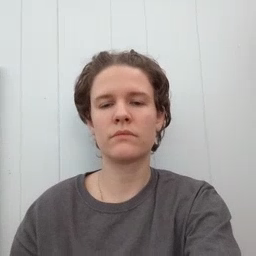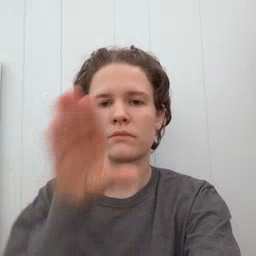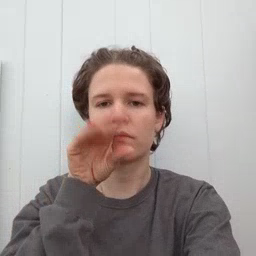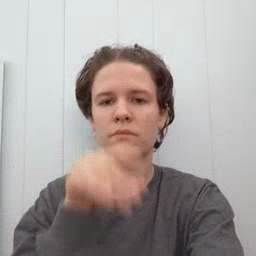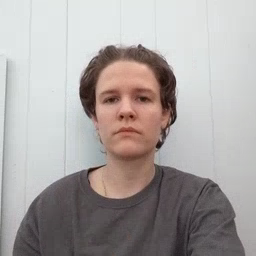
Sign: goose